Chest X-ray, AP view. Patient: 39 years old, sex M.
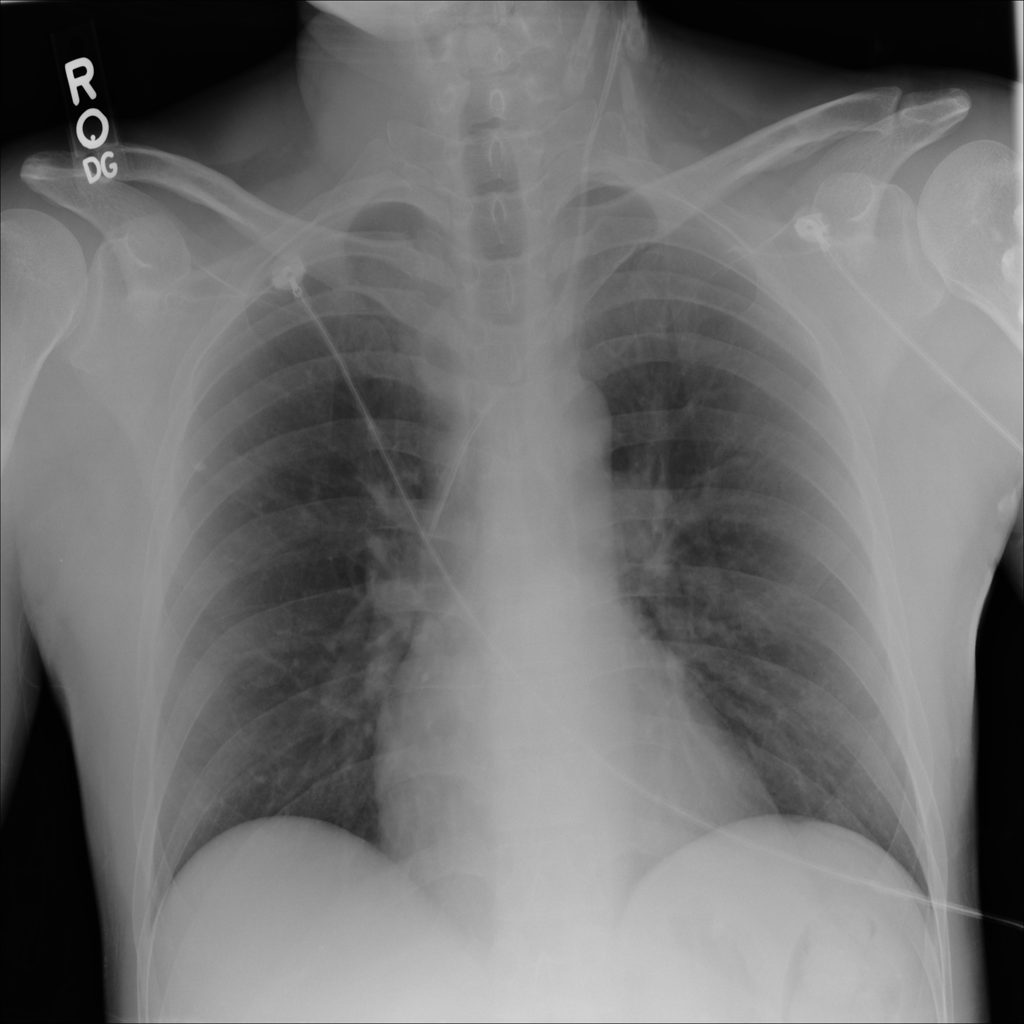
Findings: No Finding